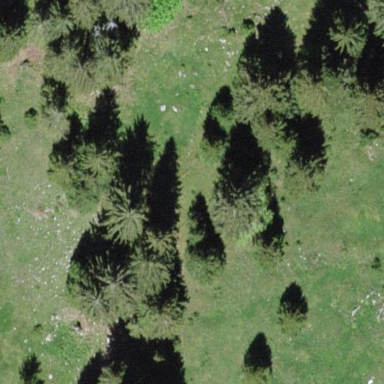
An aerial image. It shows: Forest with evergreen needle-leaved trees.